Question: I have a UISlider which I'd like to allow a selection between 0.5 and 10. When the callback is fired to set the value of a label when the value changes, I get a strange range of values. The code I have is:
'''
-(IBAction)DidChangeSliderValue:(id)sender {
NSString *distance = [NSString stringWithFormat:@"%i miles", sdrDistance.value];
lblDistance.text = distance;
NSLog(distance);
'''
I have the slider set up as follows:

However, dragging from left to right results in this to the log:
'''
1-07-12 16:38:24.354 myapp[2758:207] <PHONE> miles
2011-07-12 16:38:24.355 myapp[2758:207] 0 miles
2011-07-12 16:38:24.356 myapp[2758:207] 0 miles
2011-07-12 16:38:27.873 myapp[2758:207] 0 miles
2011-07-12 16:38:27.890 myapp[2758:207] -<PHONE> miles
2011-07-12 16:38:27.924 myapp[2758:207] -<PHONE> miles
2011-07-12 16:38:27.941 myapp[2758:207] 536870912 miles
2011-07-12 16:38:27.957 myapp[2758:207] -<PHONE> miles
2011-07-12 16:38:27.991 myapp[2758:207] <PHONE> miles
2011-07-12 16:38:28.007 myapp[2758:207] -536870912 miles
2011-07-12 16:38:28.023 myapp[2758:207] <PHONE> miles
2011-07-12 16:38:28.041 myapp[2758:207] 536870912 miles
2011-07-12 16:38:28.058 myapp[2758:207] -536870912 miles
2011-07-12 16:38:28.074 myapp[2758:207] <PHONE> miles
2011-07-12 16:38:28.091 myapp[2758:207] 536870912 miles
2011-07-12 16:38:28.141 myapp[2758:207] 0 miles
'''
Is there any logical reason for this?
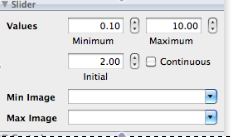
Answer: '[UISlider value]' returns a 'float', not an 'int', so you have to use '%f' instead of '%i' in your NSLog statement.